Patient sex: F
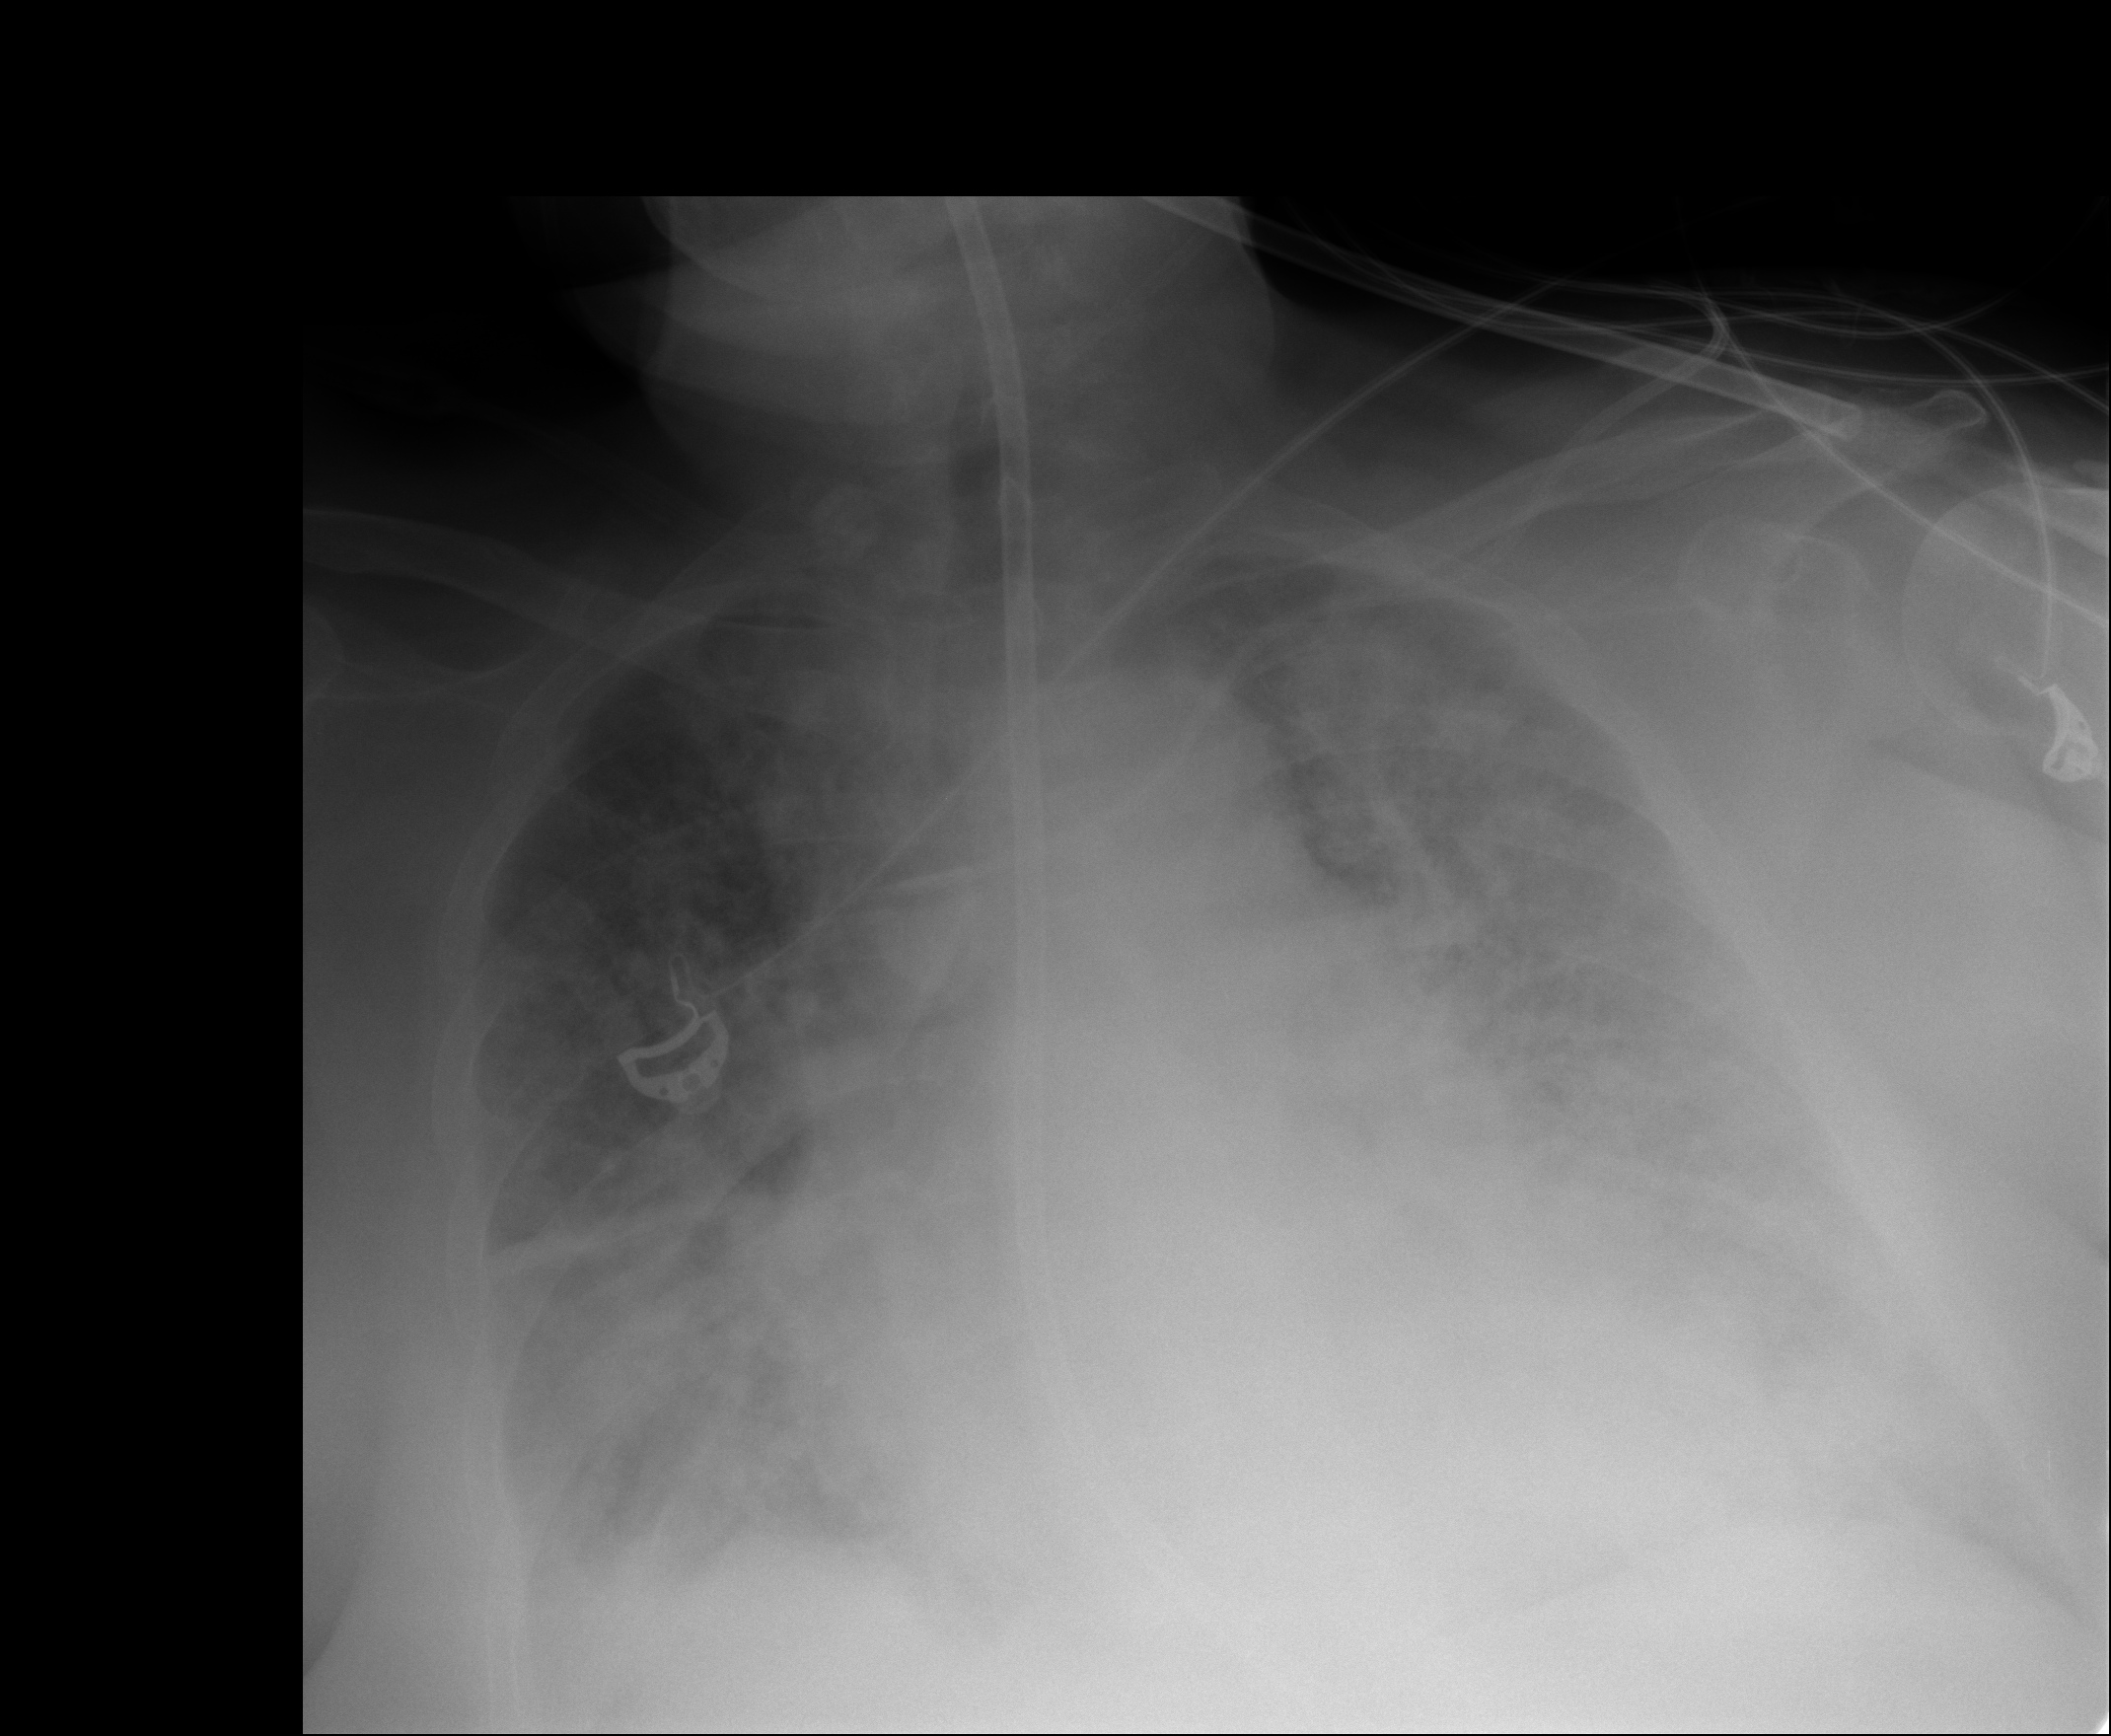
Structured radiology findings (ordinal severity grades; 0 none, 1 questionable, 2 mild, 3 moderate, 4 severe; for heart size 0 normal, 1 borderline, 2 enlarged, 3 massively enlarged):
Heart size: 3
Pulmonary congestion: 3
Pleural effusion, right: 2
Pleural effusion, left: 3
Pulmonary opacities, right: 3
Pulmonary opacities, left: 4
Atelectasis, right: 2
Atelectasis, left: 3